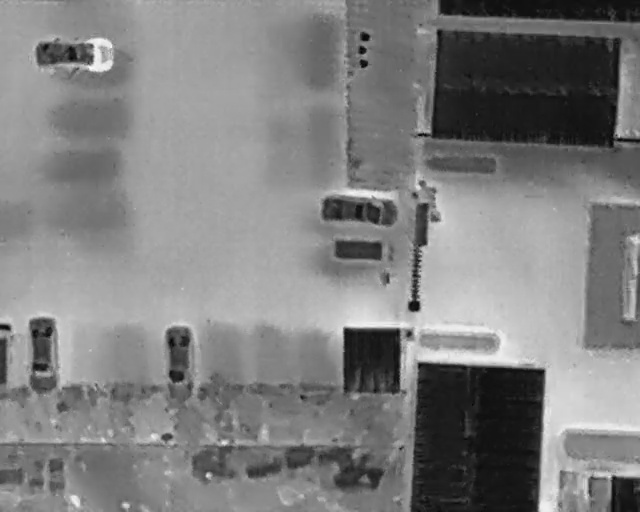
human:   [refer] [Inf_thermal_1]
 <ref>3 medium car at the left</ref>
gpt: <box>[[-3, 67, 6, 70, 2], [0, 65, 12, 72, 2], [23, 66, 32, 72, 2]]</box>

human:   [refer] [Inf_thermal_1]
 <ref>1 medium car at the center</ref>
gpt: <box>[[53, 33, 58, 48, 4]]</box>